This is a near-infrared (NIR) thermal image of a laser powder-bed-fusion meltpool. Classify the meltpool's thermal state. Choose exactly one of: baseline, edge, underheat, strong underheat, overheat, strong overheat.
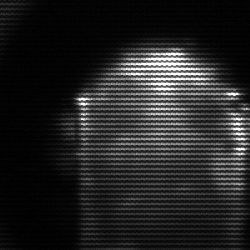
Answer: baseline